Interaction volume radius: 5 \u00c5
Interaction volume height: 10 \u00c5
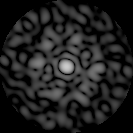
Disorder parameter: 0.7921